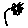
Label: flower